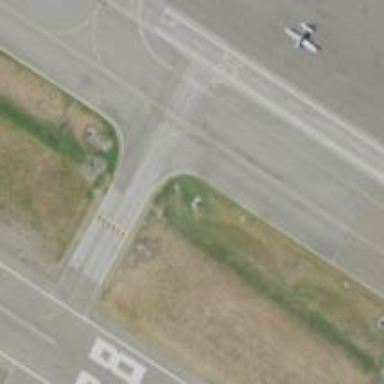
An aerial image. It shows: View of taxiway at the airport.